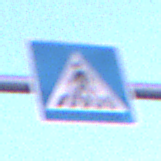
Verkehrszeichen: FussgaengerueberwegRechts
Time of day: SunriseSunset
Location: Outdoor (Nature)
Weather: Clear
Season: NotSpecified
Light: Natural